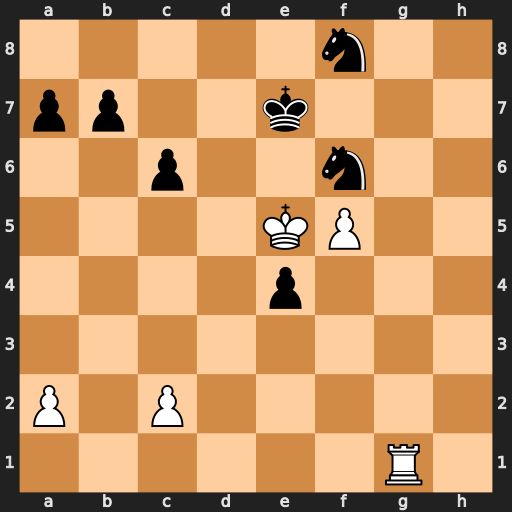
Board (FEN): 5n2/pp2k3/2p2n2/4KP2/4p3/8/P1P5/6R1
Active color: w
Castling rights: -
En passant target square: -
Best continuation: Rg7+ Ke8 Kxf6